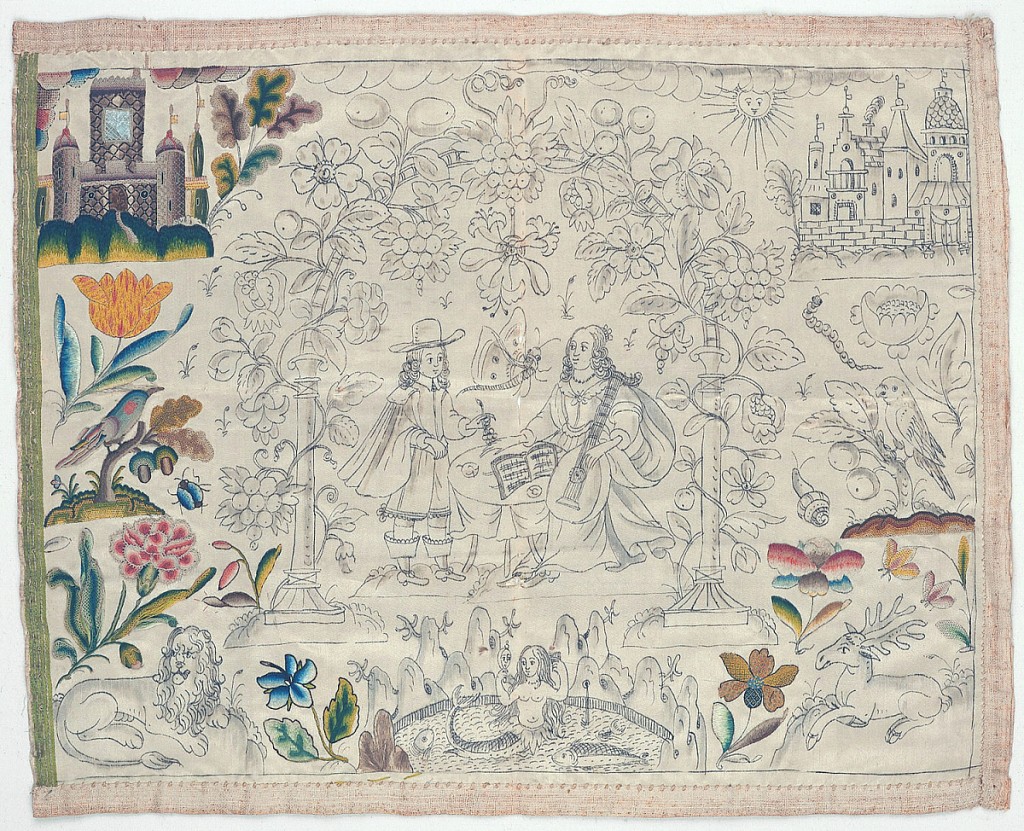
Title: Embroidered picture
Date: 17th century
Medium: silk, silk wrapped wire, mica Technique: raised embroidery on silk 8-harness satin weave with stitches including satin, stem, brick, knot and cross with couching and detached looping
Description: An unfinished embroidered picture, worked only on left side and lower edge. The remainder of the picture was drawn on the silk. The central area shows a man with a woman holding a stringed instrument, under an arch covered in flowers and fruit.